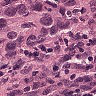
Metastatic tissue present: yes